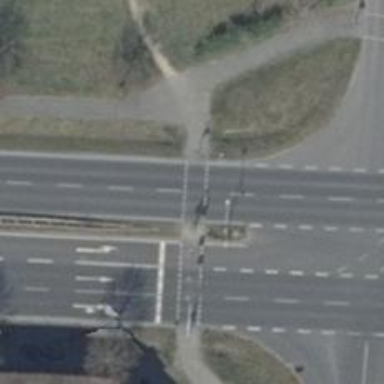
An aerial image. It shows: Road crossing with traffic signals.